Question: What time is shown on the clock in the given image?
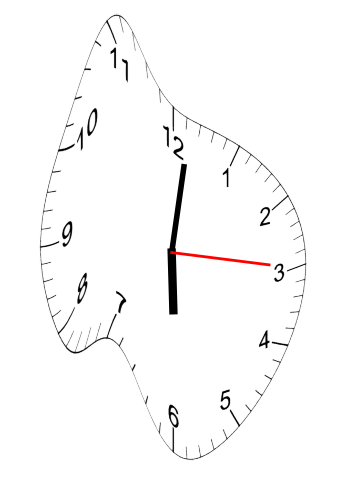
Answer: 06:01:15